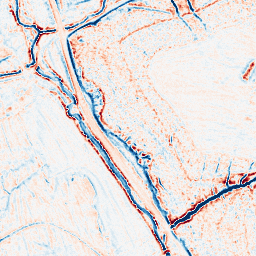
Category: edge_preserving
Decomposition family: bilateral
Decomposition parameters: d: 9
sigma_color: 75
sigma_space: 50
Upsampling method: sinc_hamming
Upsampling parameters: scale: 2
kernel_size: 8
Upsampling scale: 2